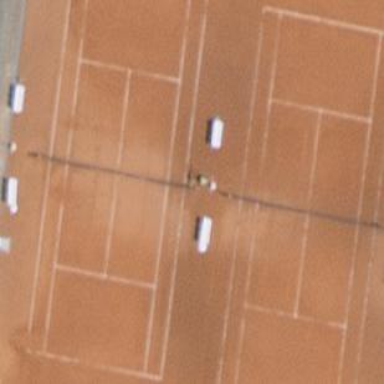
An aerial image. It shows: Tennis court on pitch.